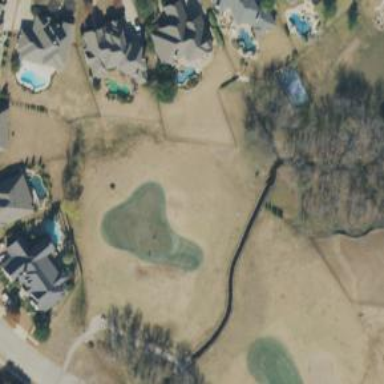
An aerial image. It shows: Water hazard on golf course. The hazard is natural water feature.